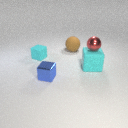
small blue metal cube in front of small cyan rubber cube